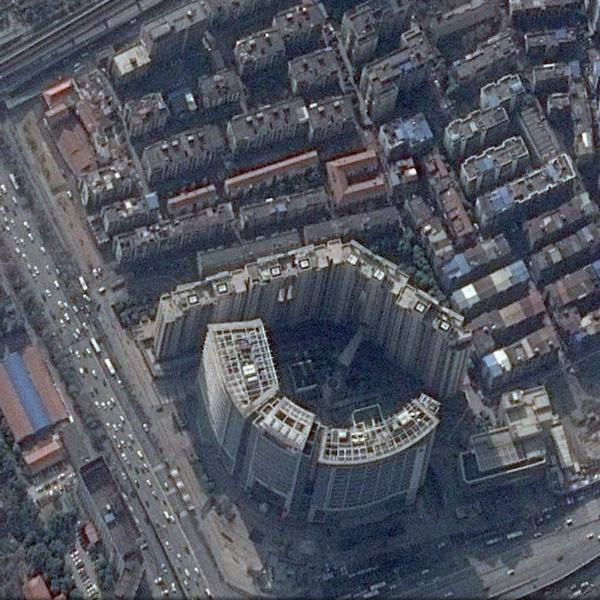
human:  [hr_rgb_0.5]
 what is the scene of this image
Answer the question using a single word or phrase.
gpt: commercial